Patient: sex M, age 30
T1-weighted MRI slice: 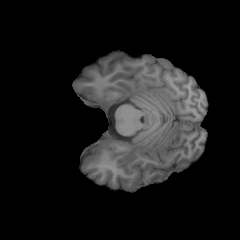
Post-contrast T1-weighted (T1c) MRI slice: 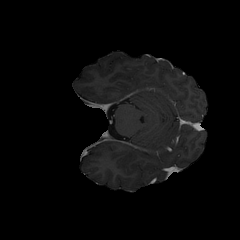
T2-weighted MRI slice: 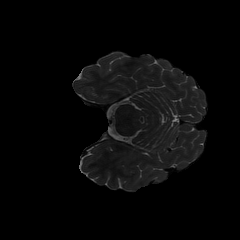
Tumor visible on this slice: no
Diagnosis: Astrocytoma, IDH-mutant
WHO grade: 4